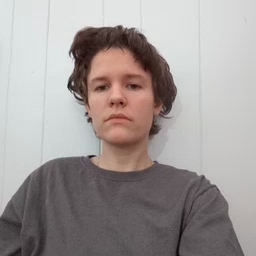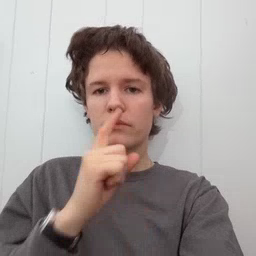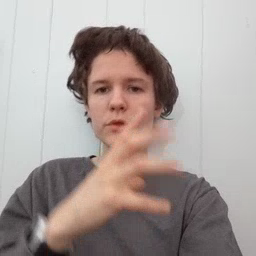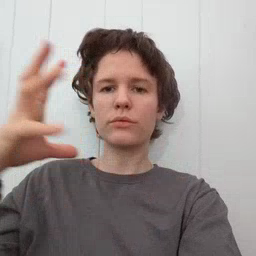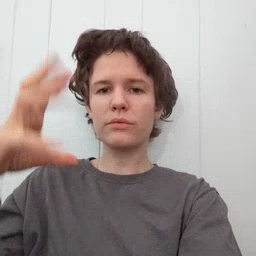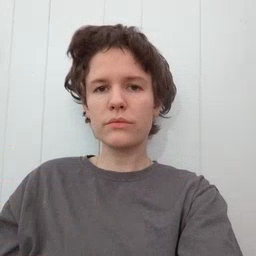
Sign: balloon